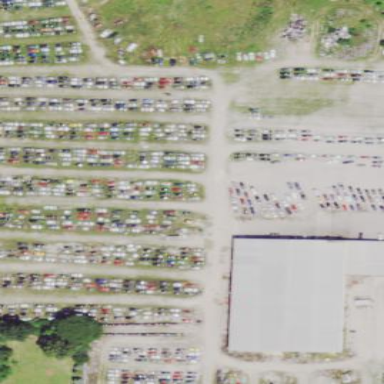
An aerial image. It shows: Industrial area designated as scrap yard.